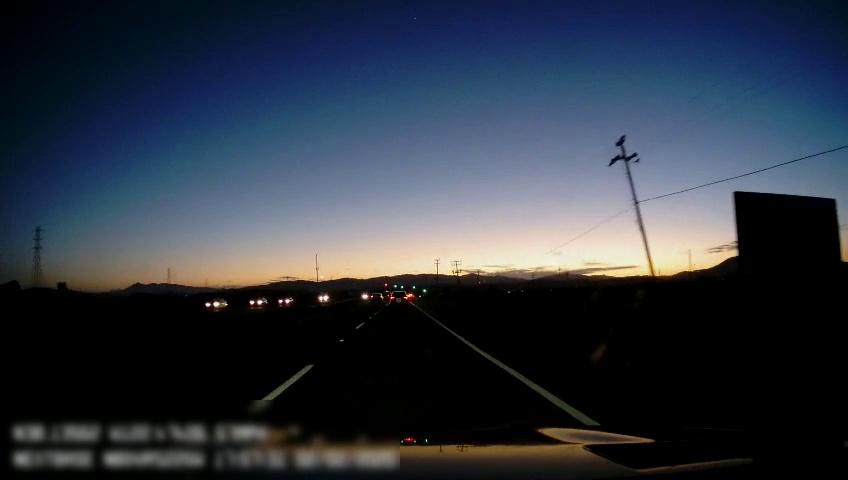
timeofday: Dusk/Dawn/Twilight
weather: Sunny
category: Drivable Space
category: Vehicles | Car
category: Vehicles | Car
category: Vehicles | Car
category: Vehicles | Car
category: Vehicles | SUV
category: Vehicles | SUV
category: Vehicles | Car
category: Lanes | Alternate Lane
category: Lanes | Current Lane
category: Lanes | Current Lane